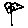
Label: flower